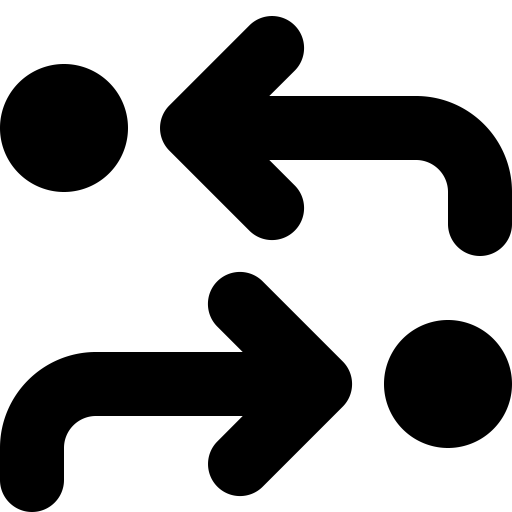
Tags: icon, FontAwesome, fa-icon, solid, arrows, turn, to, dots